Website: walmart
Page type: account-selection
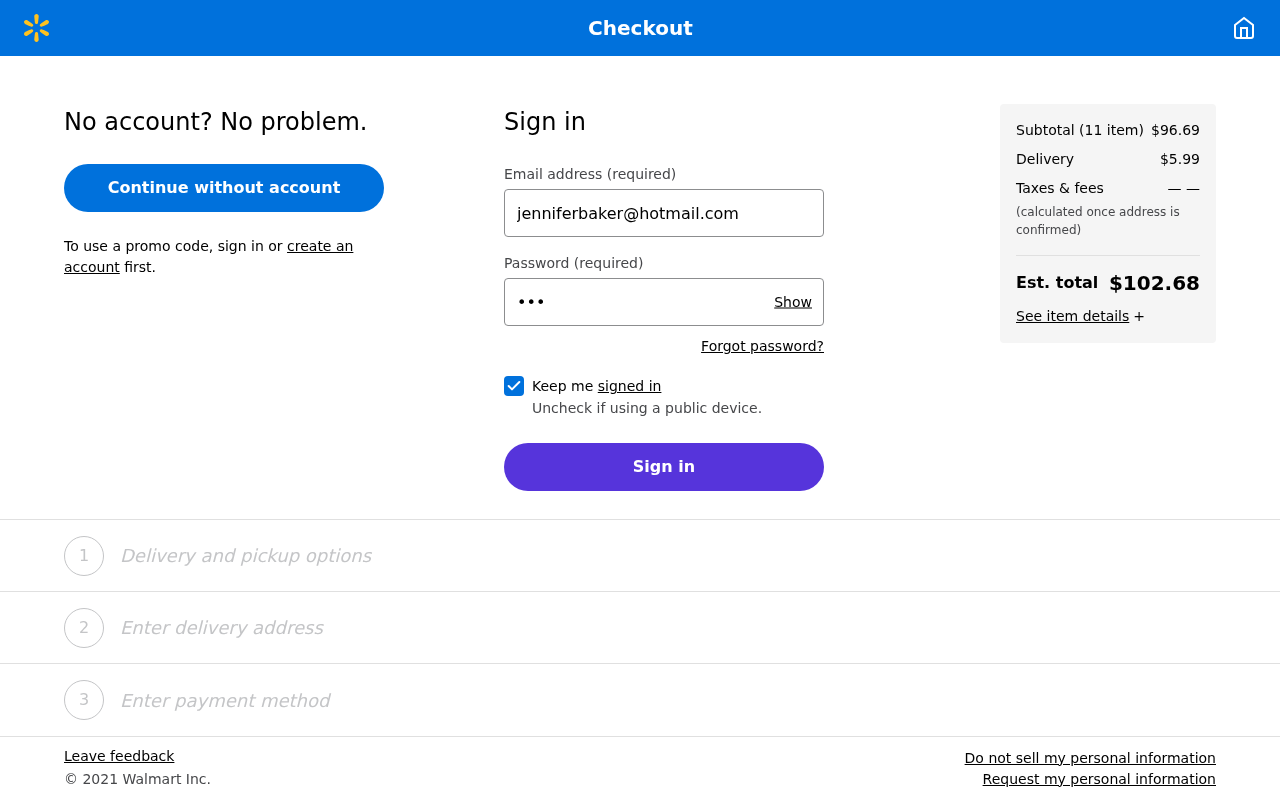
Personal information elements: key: PII_EMAIL
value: jenniferbaker@hotmail.com
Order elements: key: ORDER_NUM_ITEMS
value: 11
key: ORDER_SUBTOTAL
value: $96.69
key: ORDER_SHIPPING_COST
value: $5.99
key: ORDER_TOTAL
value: $102.68